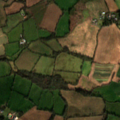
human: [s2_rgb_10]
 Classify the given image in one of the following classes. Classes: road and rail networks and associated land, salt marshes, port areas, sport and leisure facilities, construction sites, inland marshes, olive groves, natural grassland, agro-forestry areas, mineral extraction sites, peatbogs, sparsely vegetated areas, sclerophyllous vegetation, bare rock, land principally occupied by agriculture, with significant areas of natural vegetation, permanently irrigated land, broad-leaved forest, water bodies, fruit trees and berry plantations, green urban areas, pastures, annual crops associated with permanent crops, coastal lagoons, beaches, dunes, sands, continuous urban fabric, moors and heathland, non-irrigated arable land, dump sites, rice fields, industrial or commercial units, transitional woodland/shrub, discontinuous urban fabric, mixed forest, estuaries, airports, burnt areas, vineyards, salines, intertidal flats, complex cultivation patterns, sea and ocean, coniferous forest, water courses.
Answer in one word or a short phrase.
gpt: non-irrigated arable land, pastures